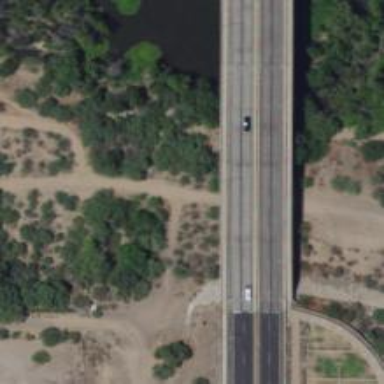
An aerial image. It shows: There is bridge in the image.